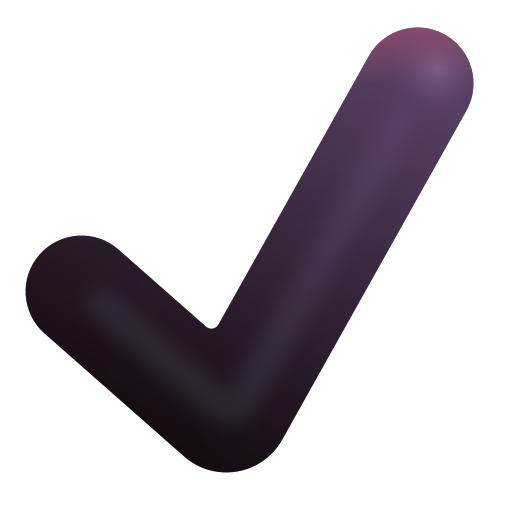
check mark color